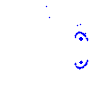
Particle: kaon